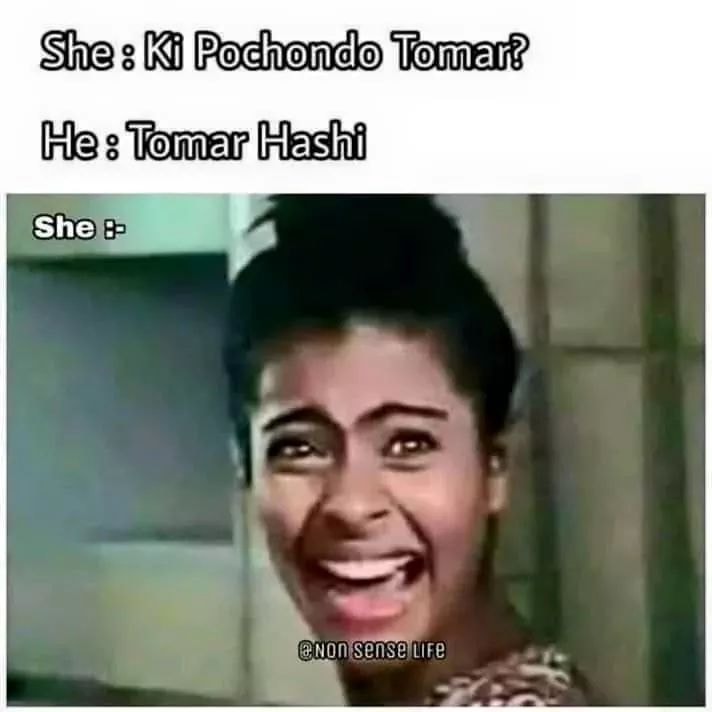
Caption: She: Ki Pochondo Tomar ?   He: Tomar Hashi   She :-
Label: hate